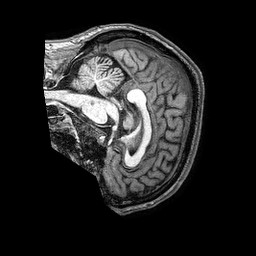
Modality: T1w
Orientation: sagittal
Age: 58
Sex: male
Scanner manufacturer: philips
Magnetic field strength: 3 T
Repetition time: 0.006967 s
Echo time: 0.003187 s